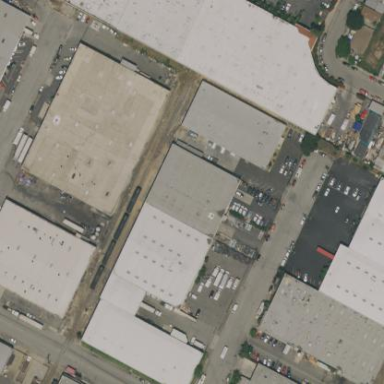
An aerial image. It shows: Warehouse building.